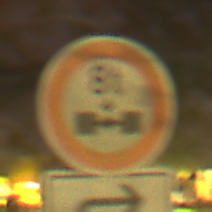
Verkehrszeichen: TatsaechlicheAchslast
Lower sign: RichtungsangabeDurchPfeile5
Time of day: Night
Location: Outdoor (Suburban)
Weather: Clear
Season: NotSpecified
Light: Artificial